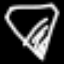
Label: diamond